Platform: macOS
Application: Arc Browser
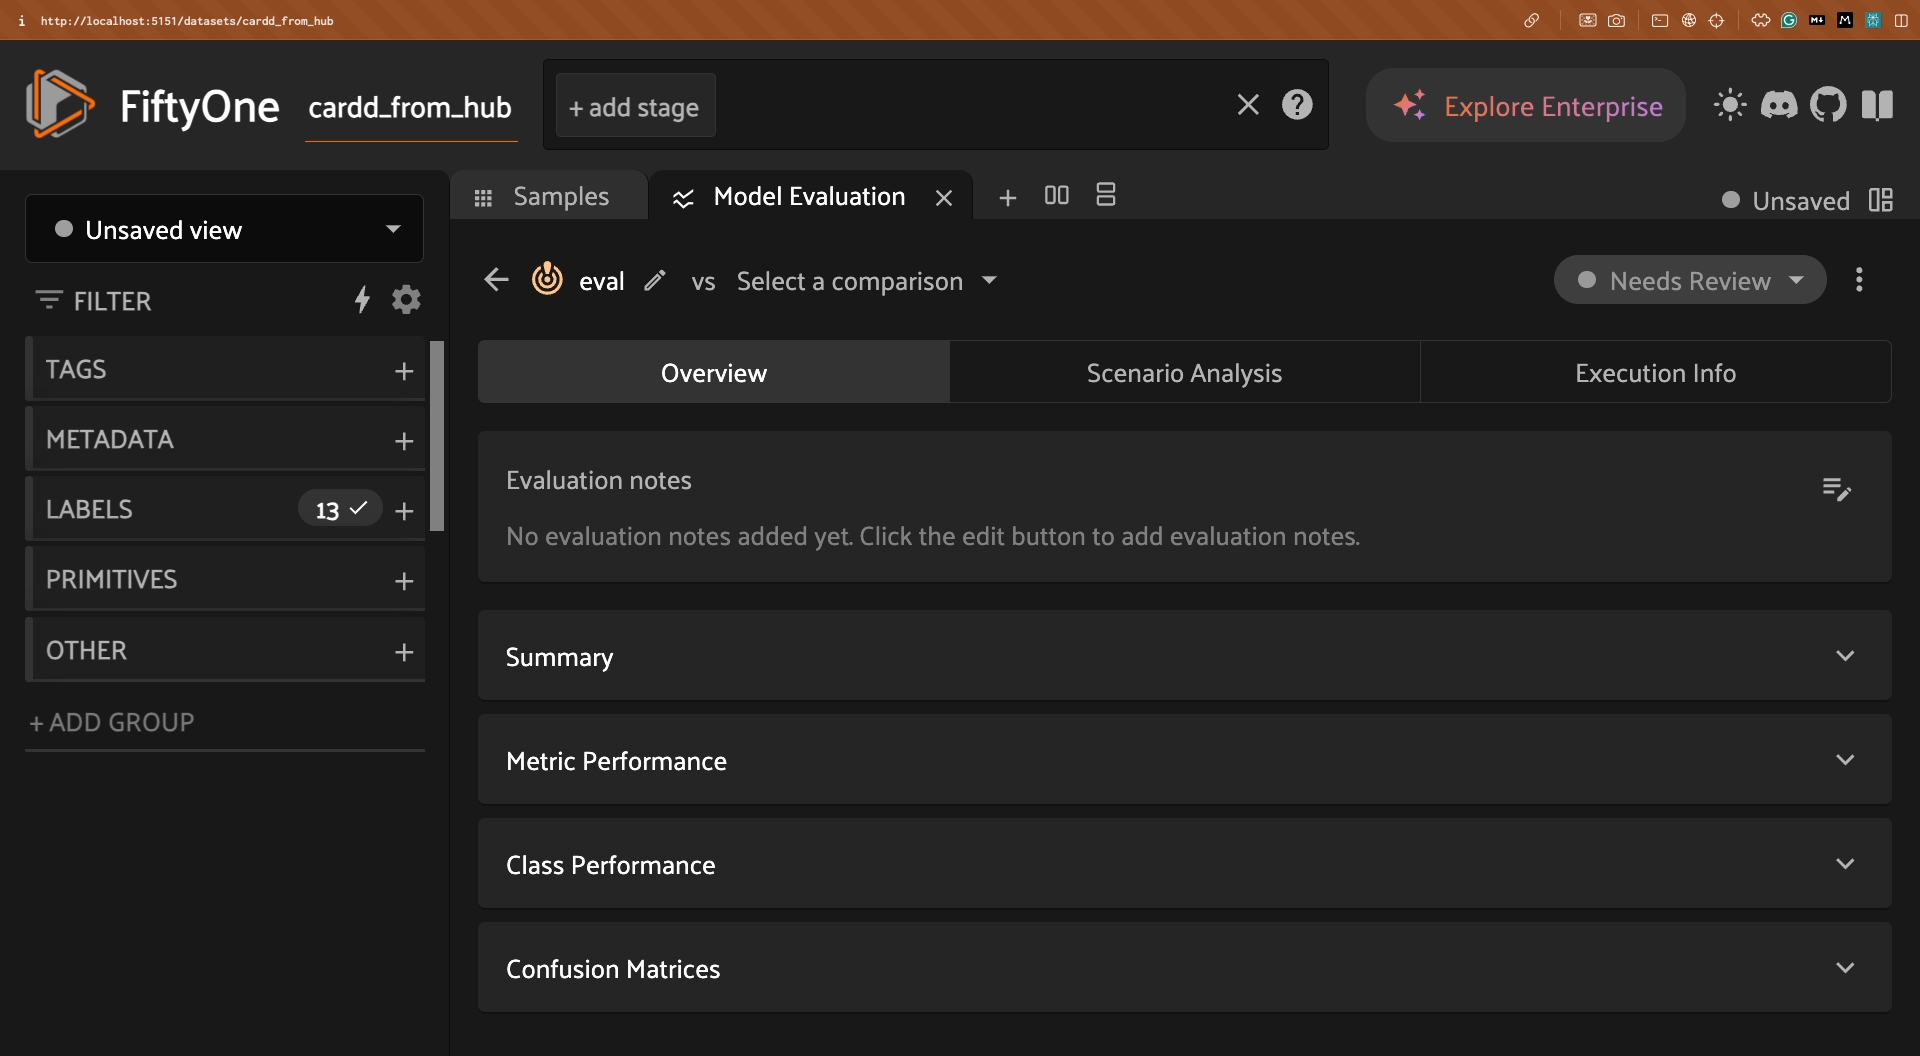
task_description: Expand the confusion matrix card in the model evaluation panel
action_type: click
element_info: Menu Item
steps_since_start: 1